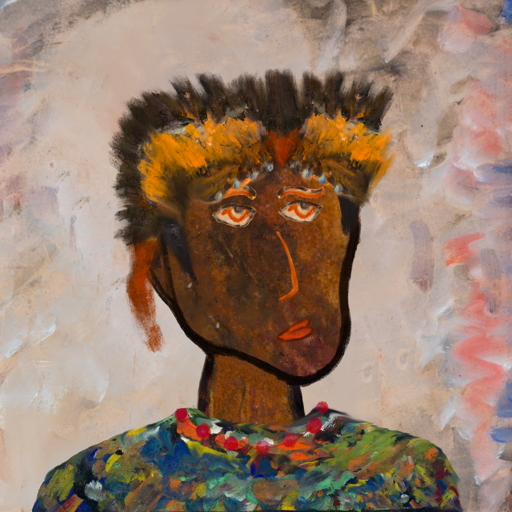
Background: Roy_Bahadur, Head And Neck Side: Mosgoul, Face Side: Experience, Bust: An_Impression, Hair Side: Roy_Bahadur, Head Accessory: Gypsy_Queen, Second Necklace: Blank, Necklace: Irani_3, Baby: Blank